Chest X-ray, PA view. Patient: 47 years old, sex F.
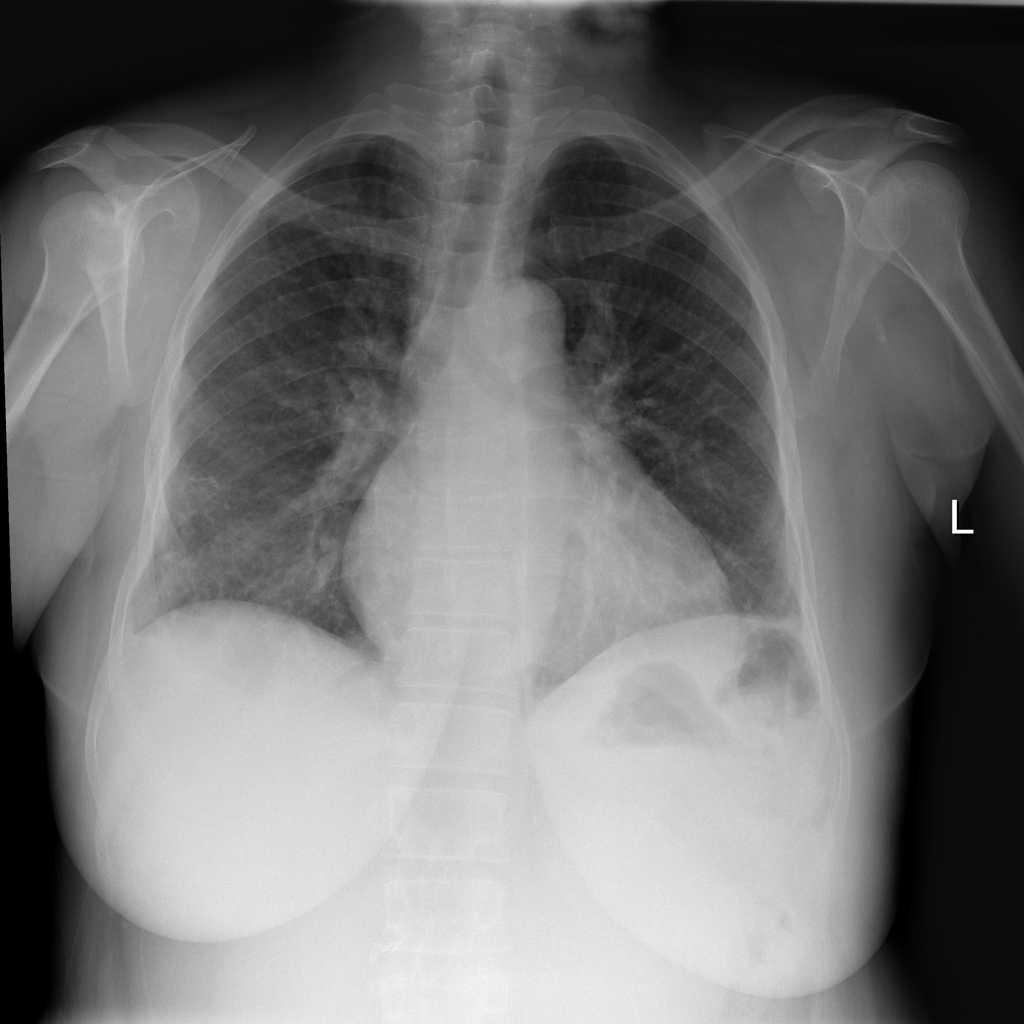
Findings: Cardiomegaly